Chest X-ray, AP view. Patient: 23 years old, sex F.
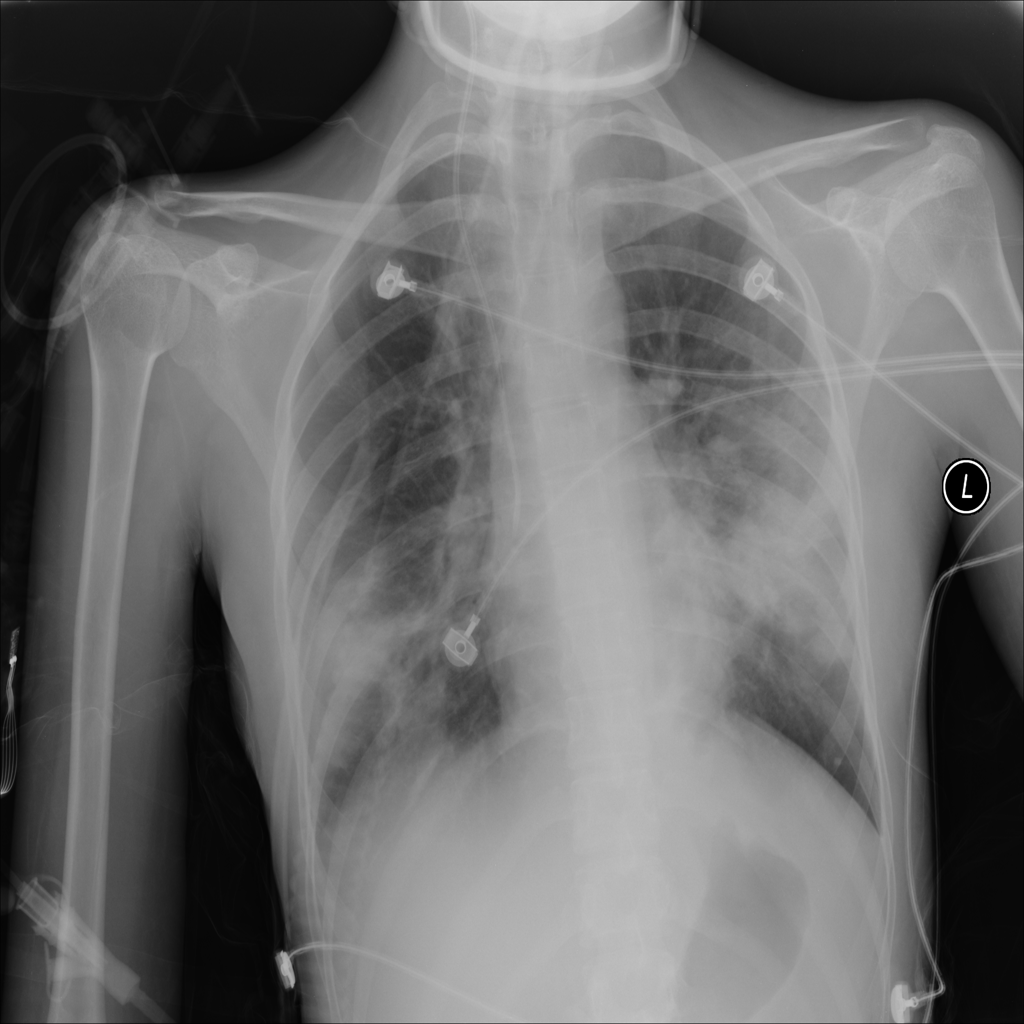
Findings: Consolidation, Infiltration